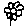
Label: flower